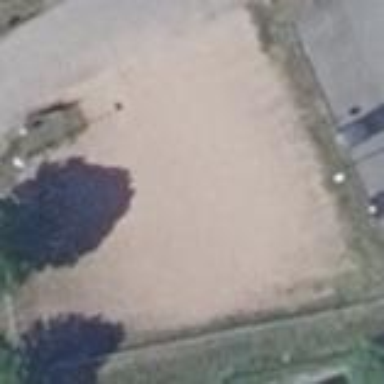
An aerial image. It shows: Parking area with surface.